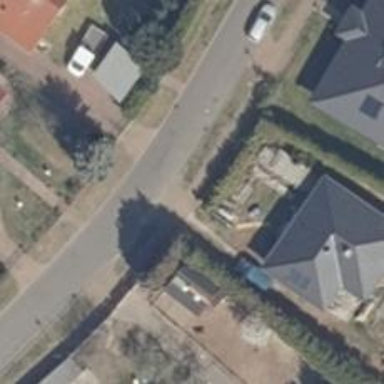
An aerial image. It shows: Sidewalk along the footway.